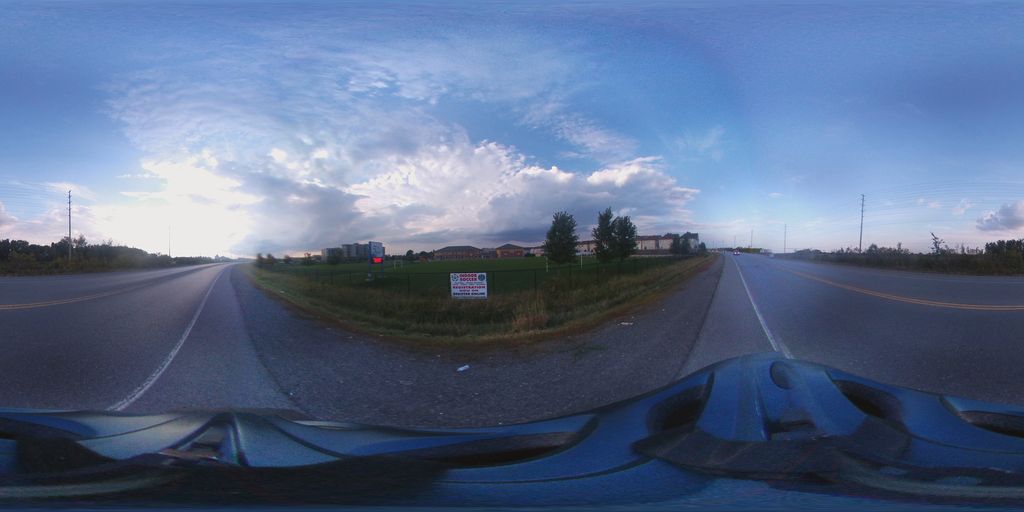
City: ottawa-gatineau